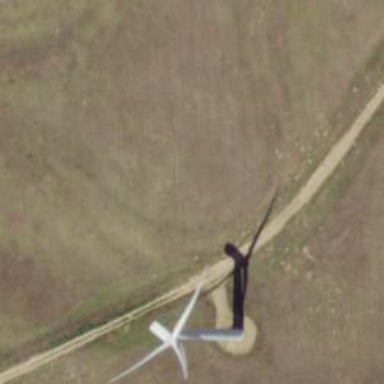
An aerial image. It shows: Road leading to wind farm area designated for service vehicles.